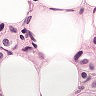
Metastatic tissue present: yes